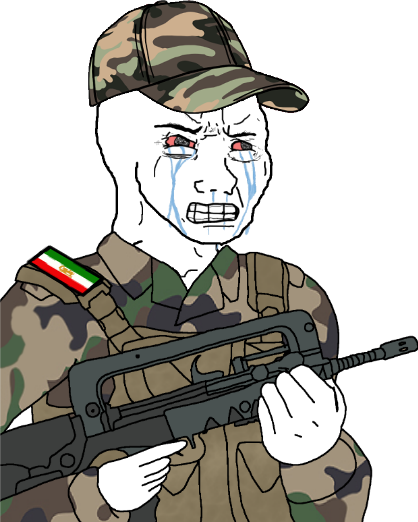
Label: 5_Crying_Wojak